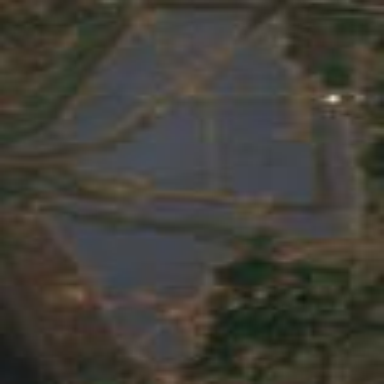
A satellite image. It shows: Industrial area housing solar power plant with photovoltaic panels. The plant generates electricity and contributes to sustainable energy production.